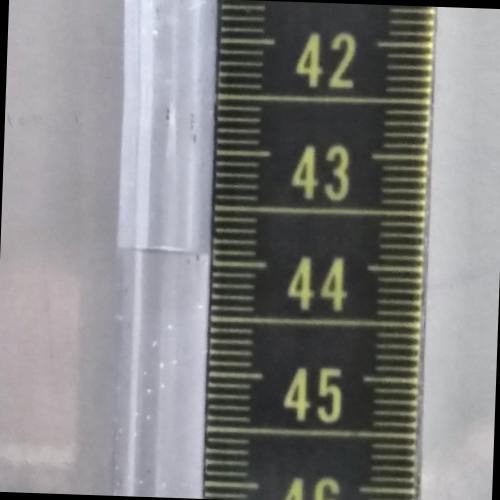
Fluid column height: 43.9 cm